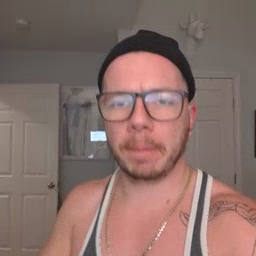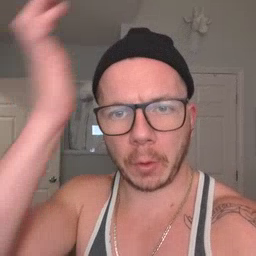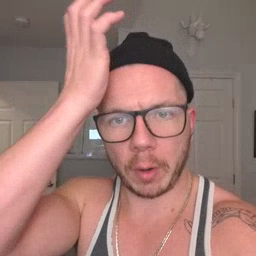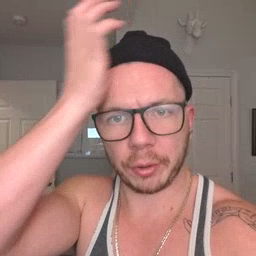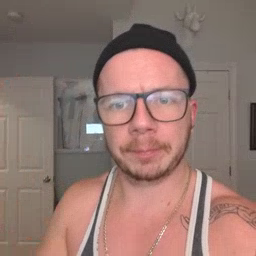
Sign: garbage